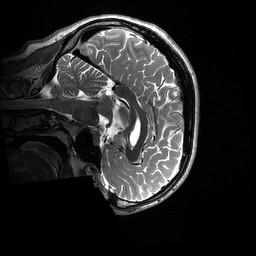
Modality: T2w
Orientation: sagittal
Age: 19
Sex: male